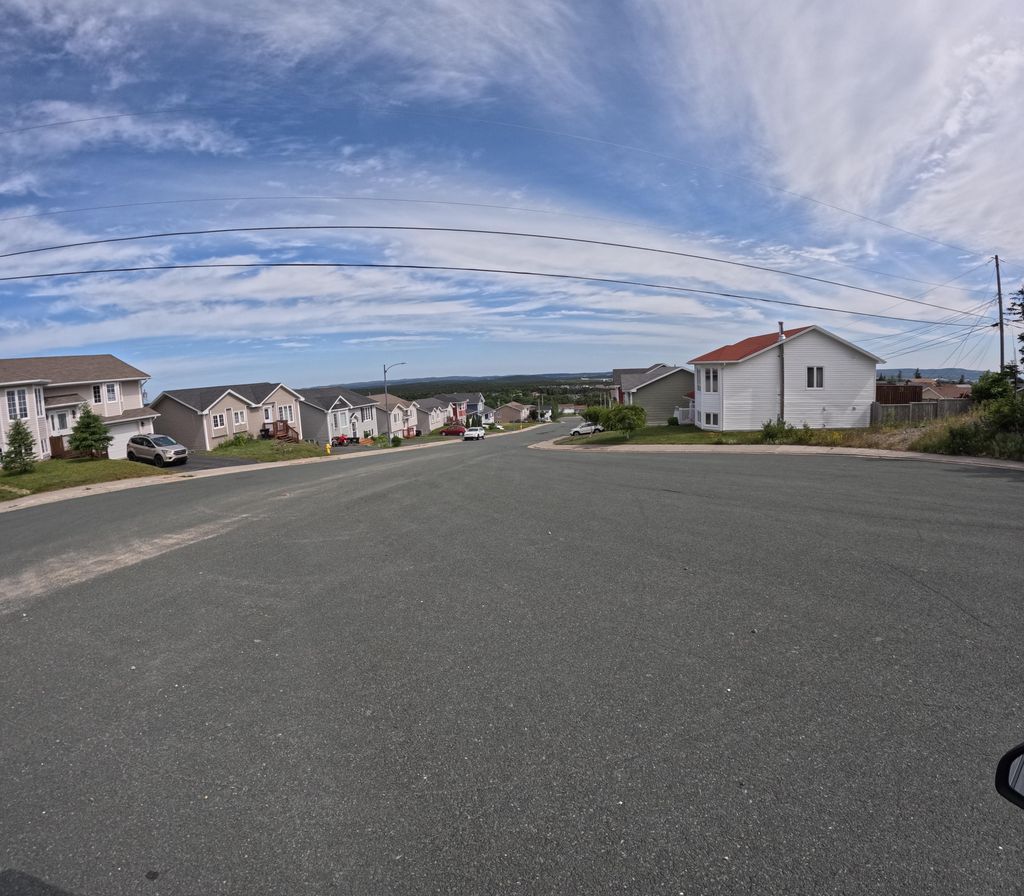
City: st_johns